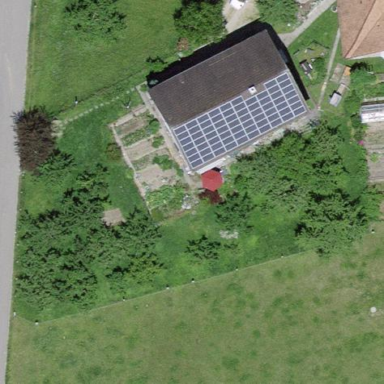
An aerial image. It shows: Detached building with gabled roof.